Question: When I try to add a GPG key that uses my GitHub provided commit email address, it gives me an error that the email address is "Unverified." How should I fix this?
I followed the <URL>, which says:
> Note: When asked to enter your email address, ensure that you enter the verified email address for your GitHub account. To keep your email address private, . For more information, see "Verifying your email address" and "Setting your commit email address."
See this screenshot that shows the error:

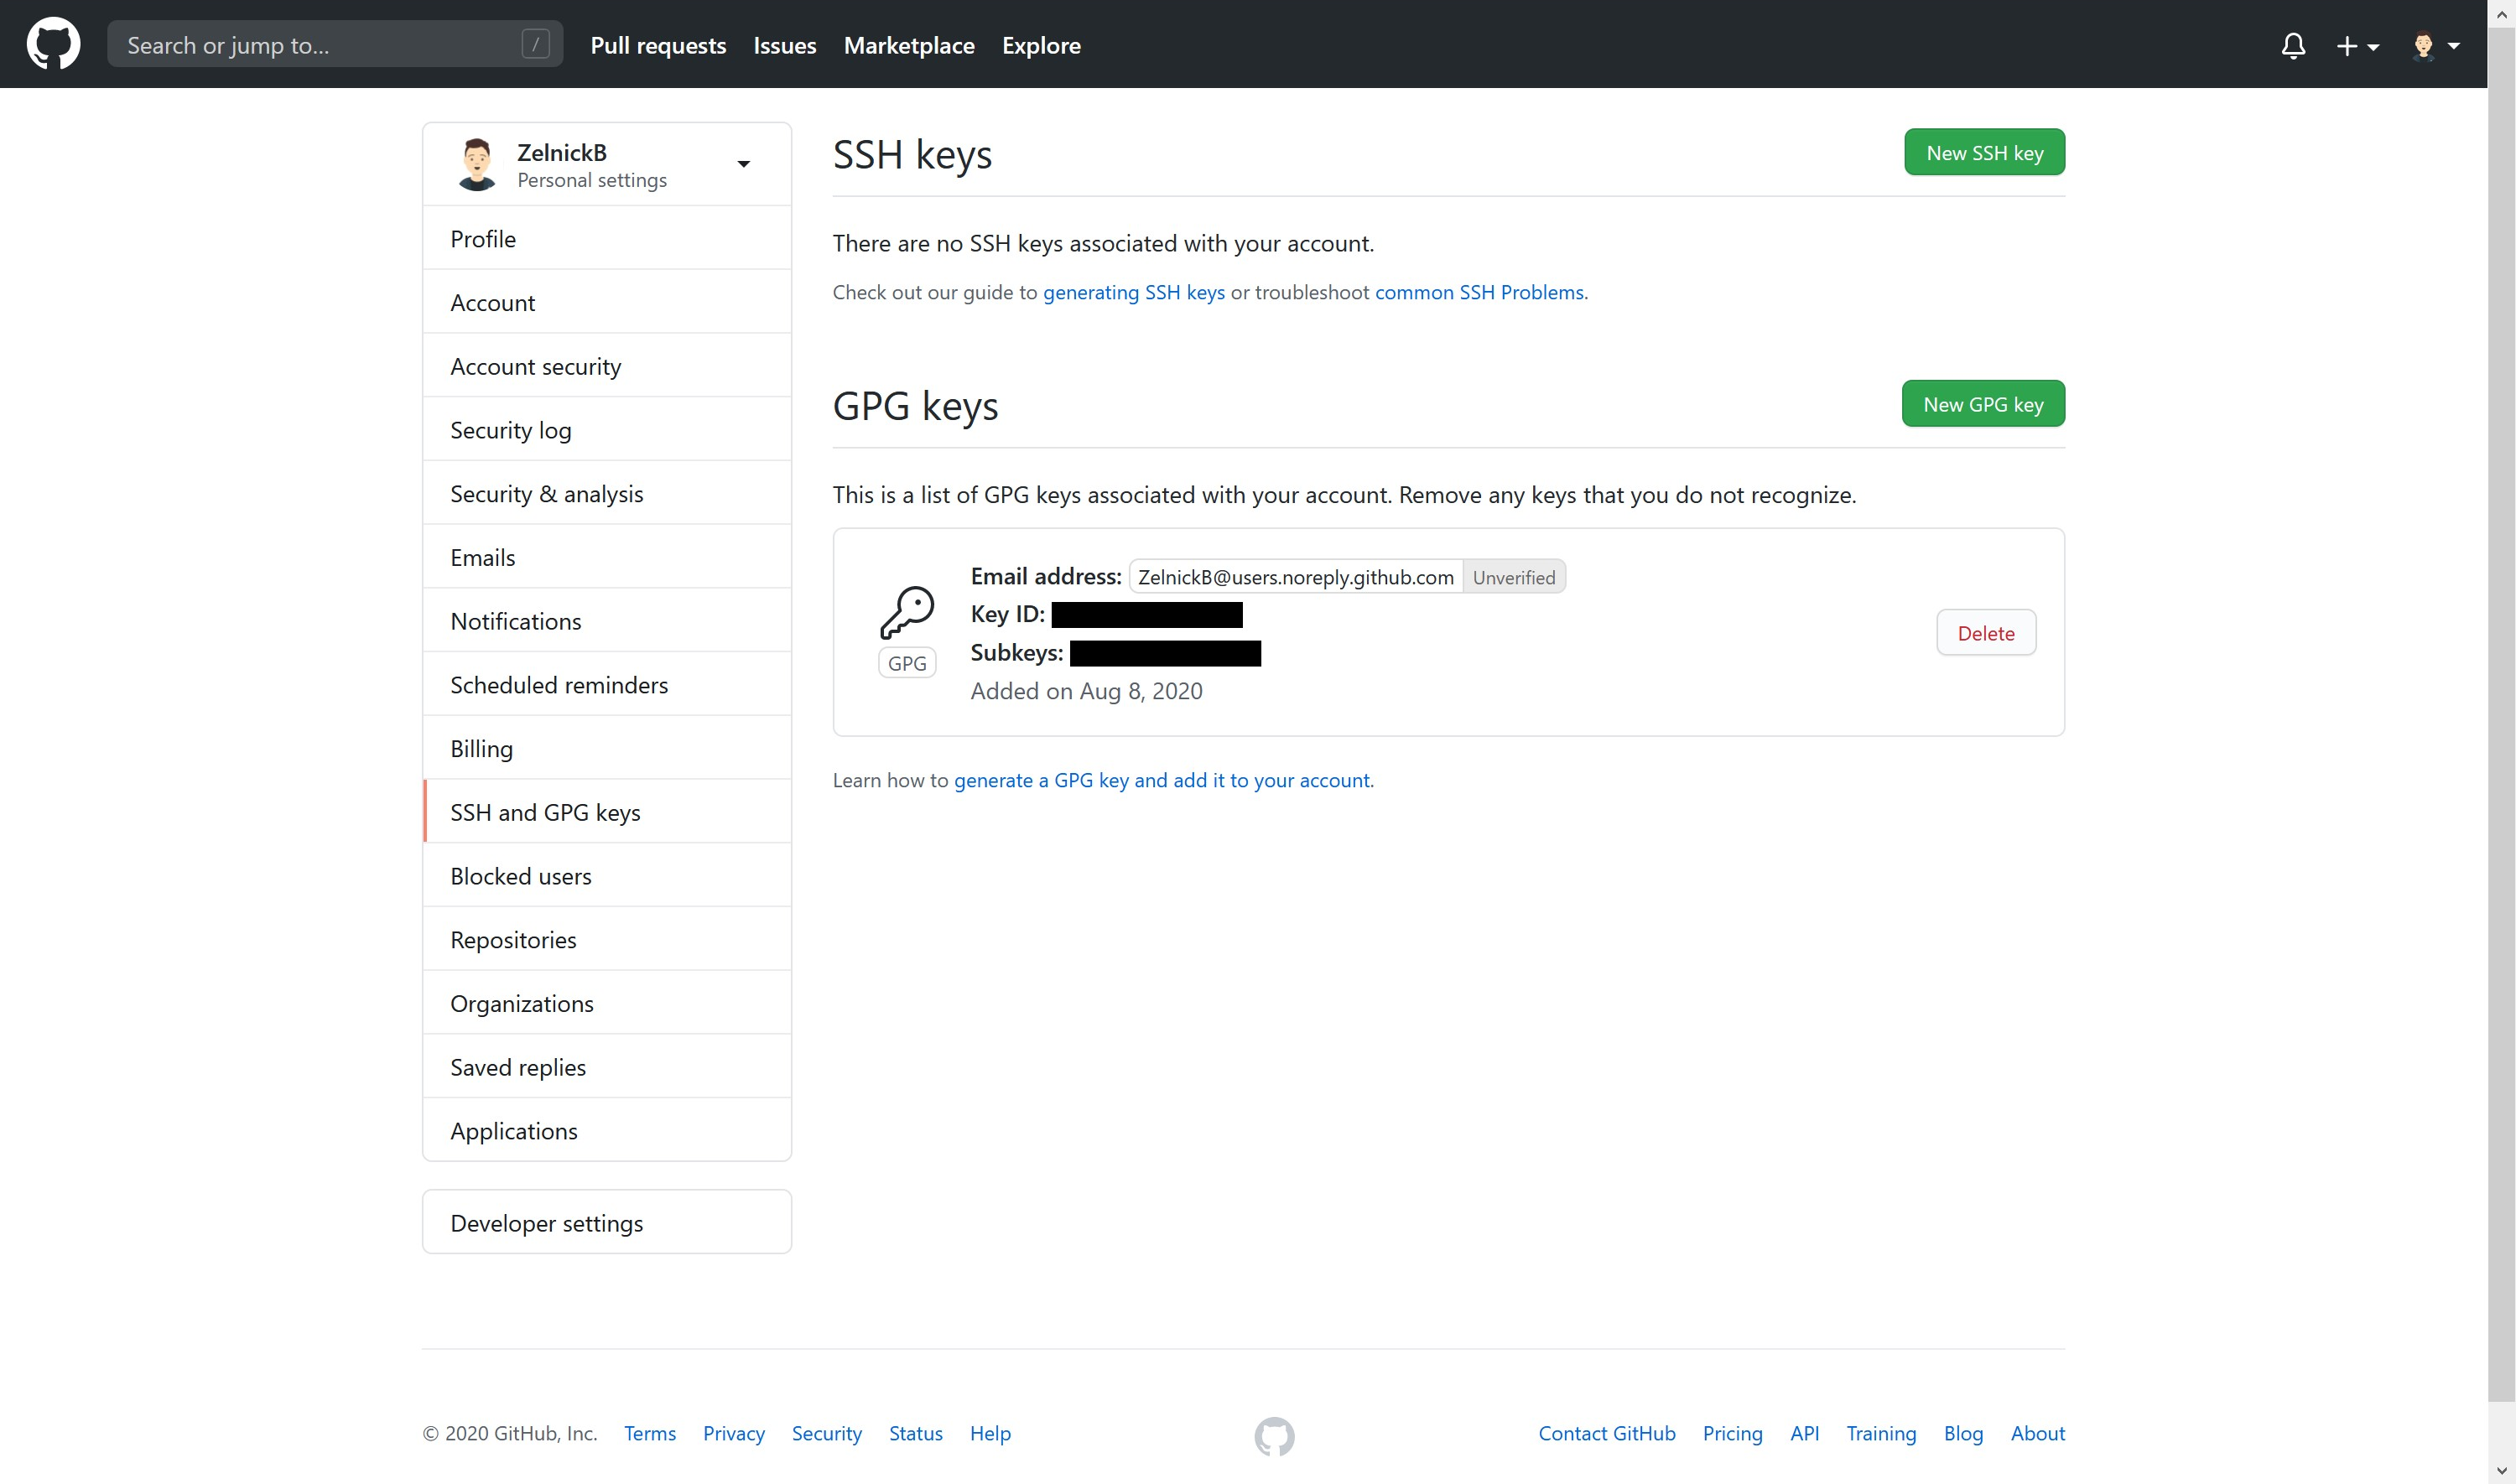
Answer: Unlike when setting your commit email address, it is necessary to use the noreply email address that GitHub provides. You can find it under the "Keep my email addresses private" section on the <URL>. This email address should look something like:
> XXXXXXXX+USERNAME@users.noreply.github.com
Use this email address to generate your GPG key instead of simply using "USERNAME@users.noreply.github.com."